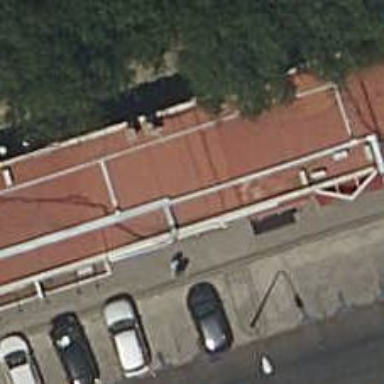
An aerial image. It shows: Bar.